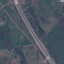
Land use / land cover: Highway